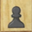
Piece: bP